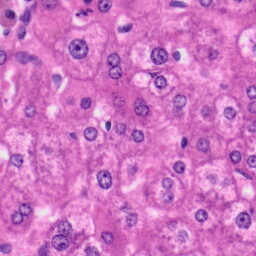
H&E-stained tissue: Liver